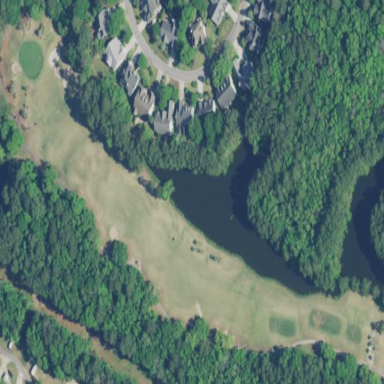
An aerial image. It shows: Area of rough grass used for golf.